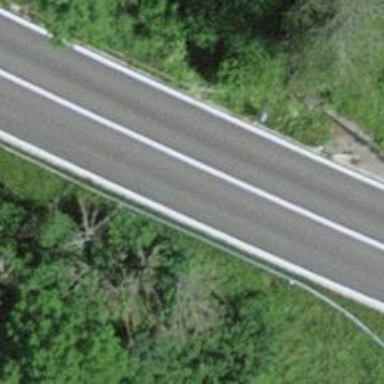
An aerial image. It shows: Motor road bridge with asphalt surface. The bridge is part of trunk highway.